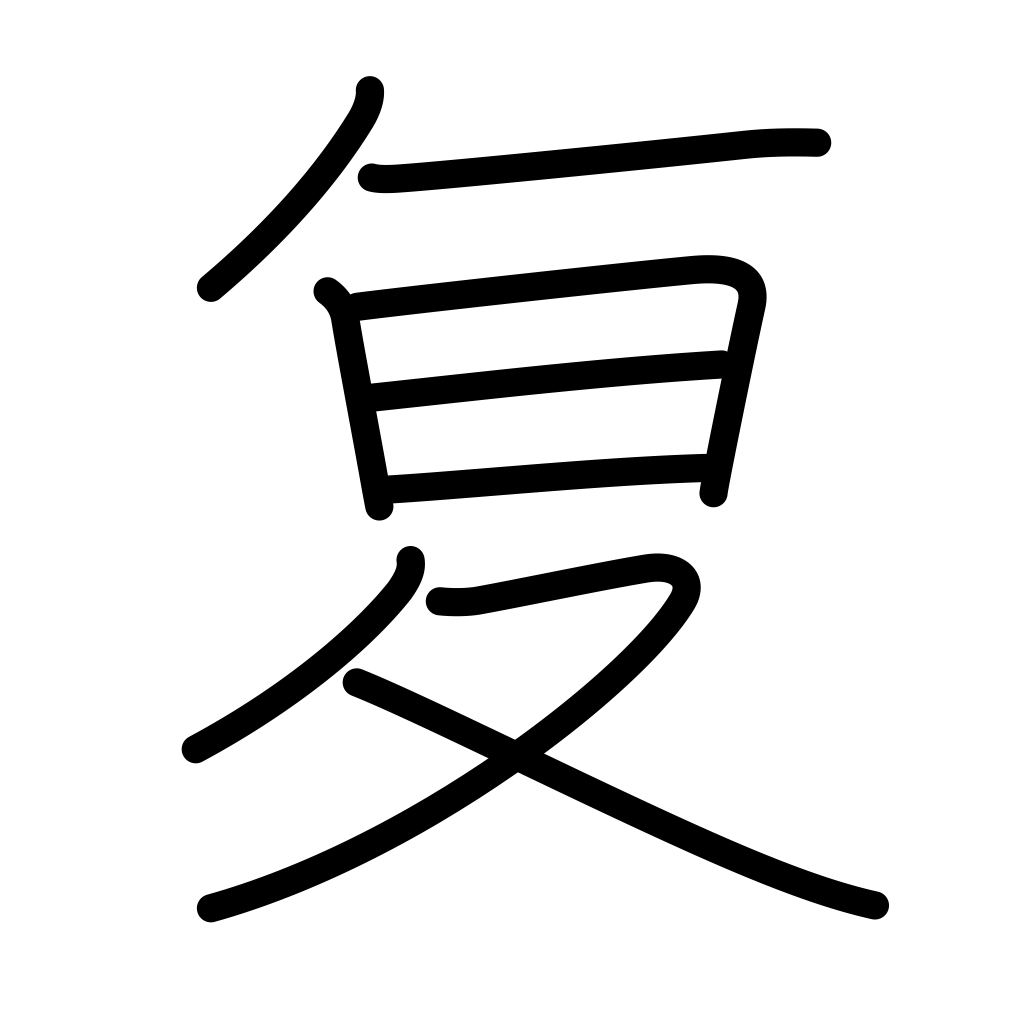
Meaning: return, repeat, repeatedly